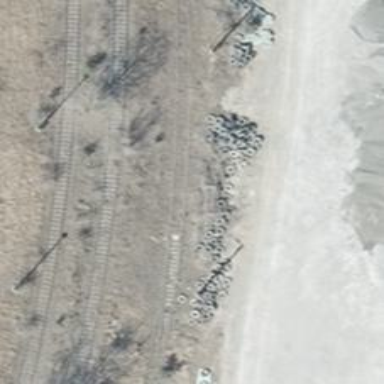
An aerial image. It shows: Railway switch.